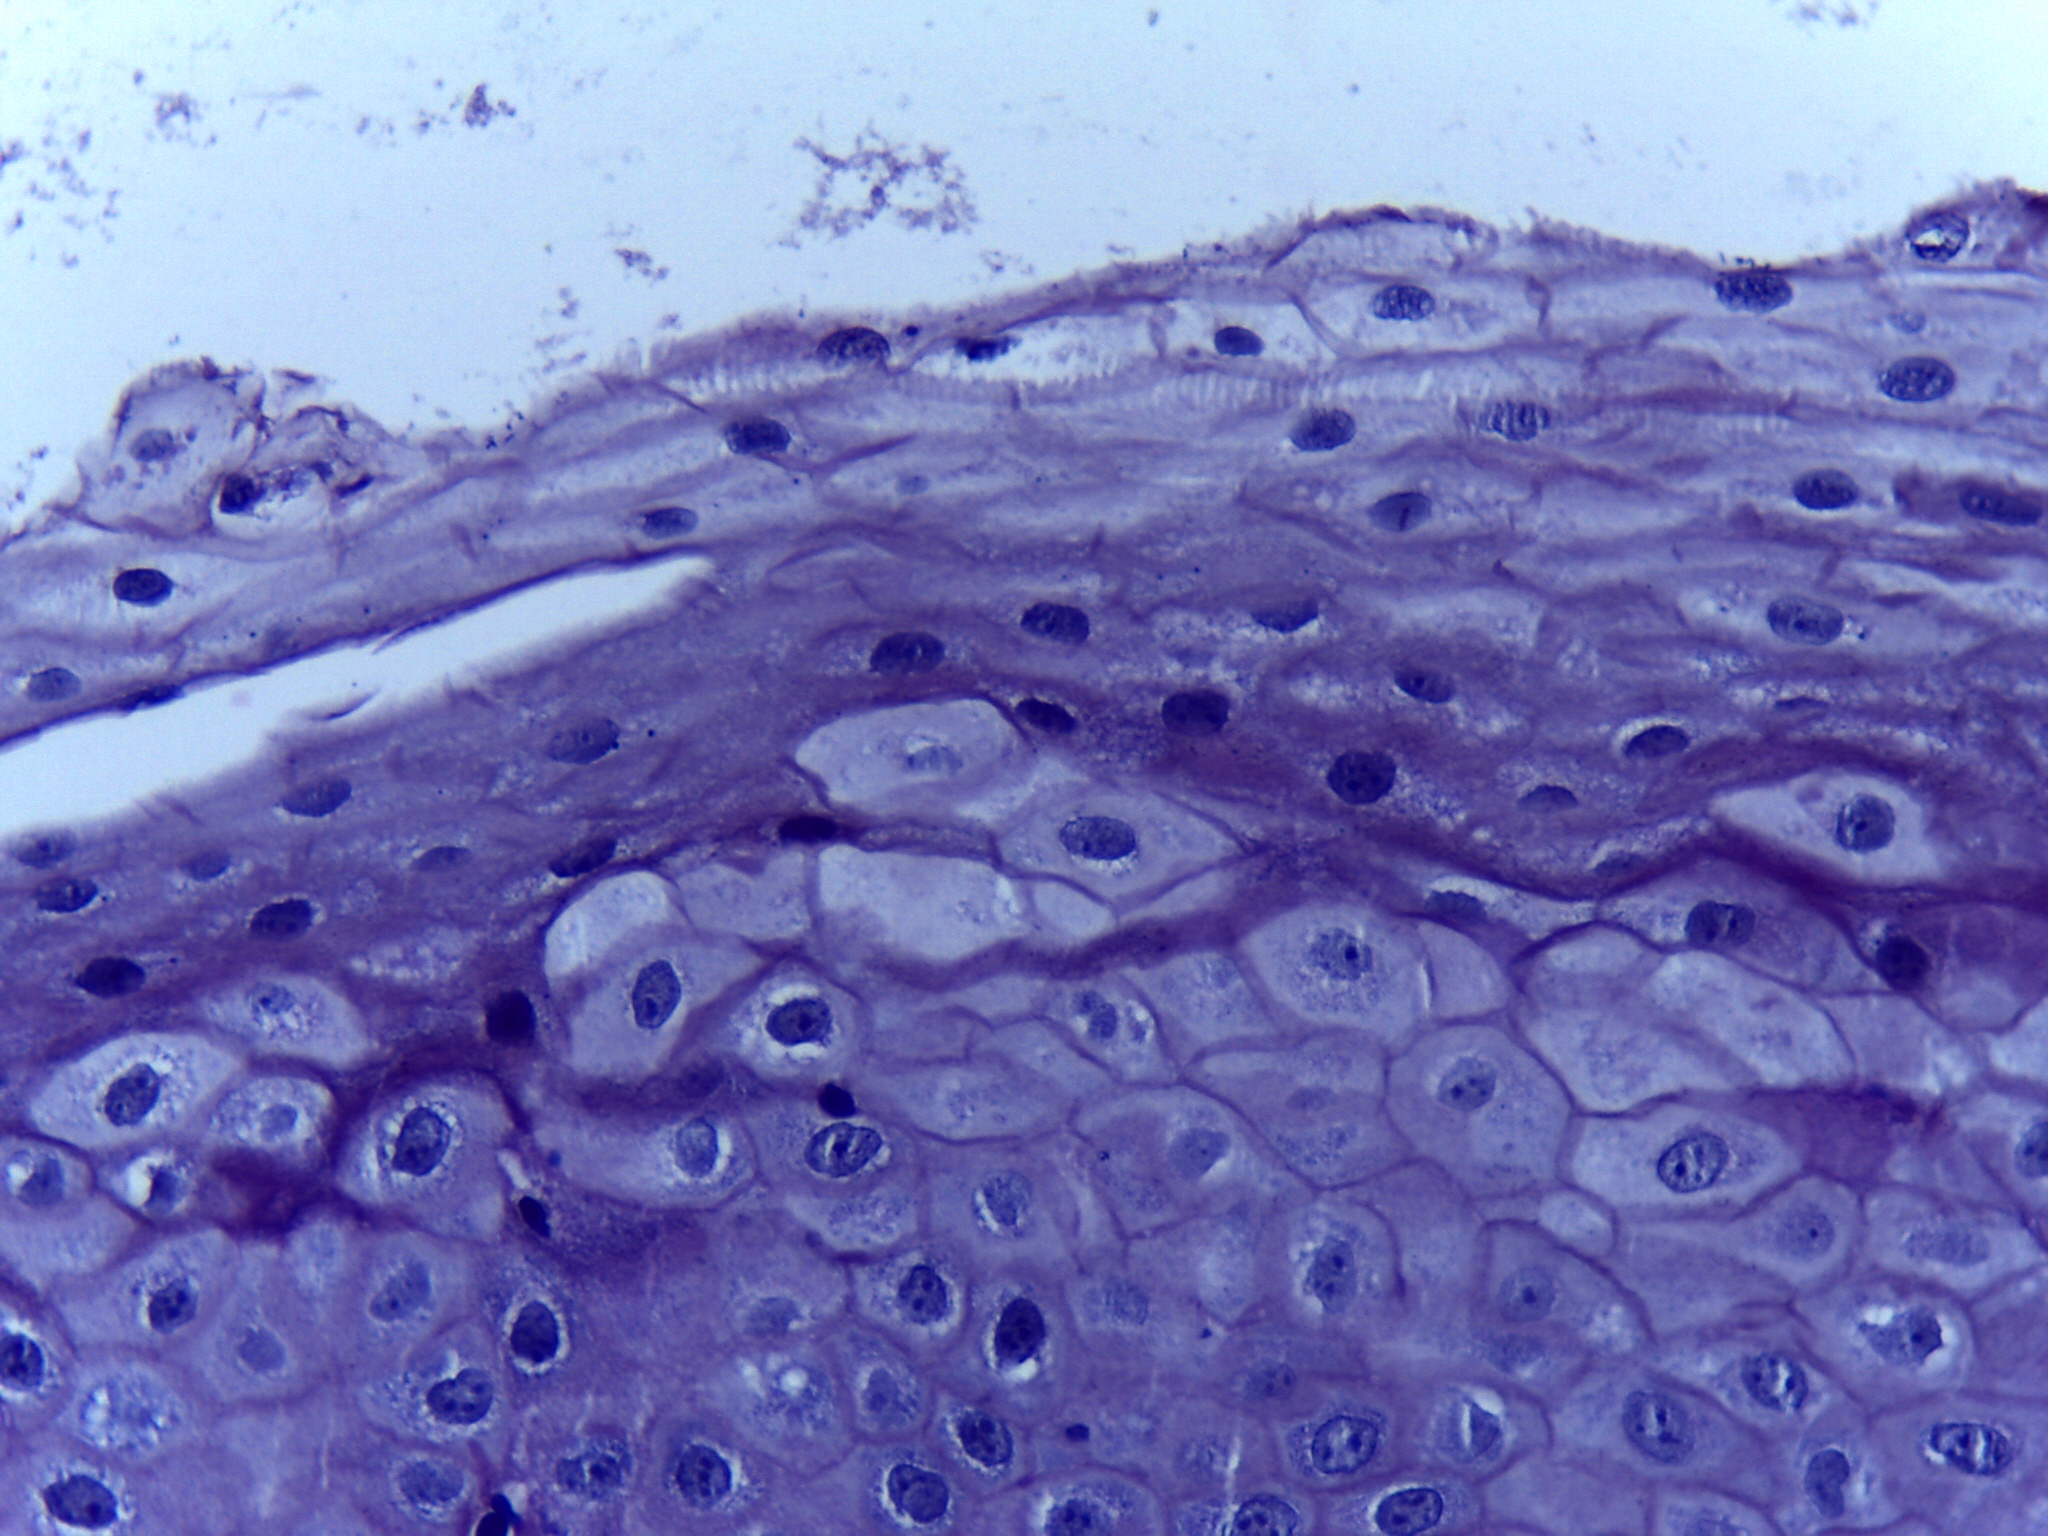
Diagnosis: OSCC